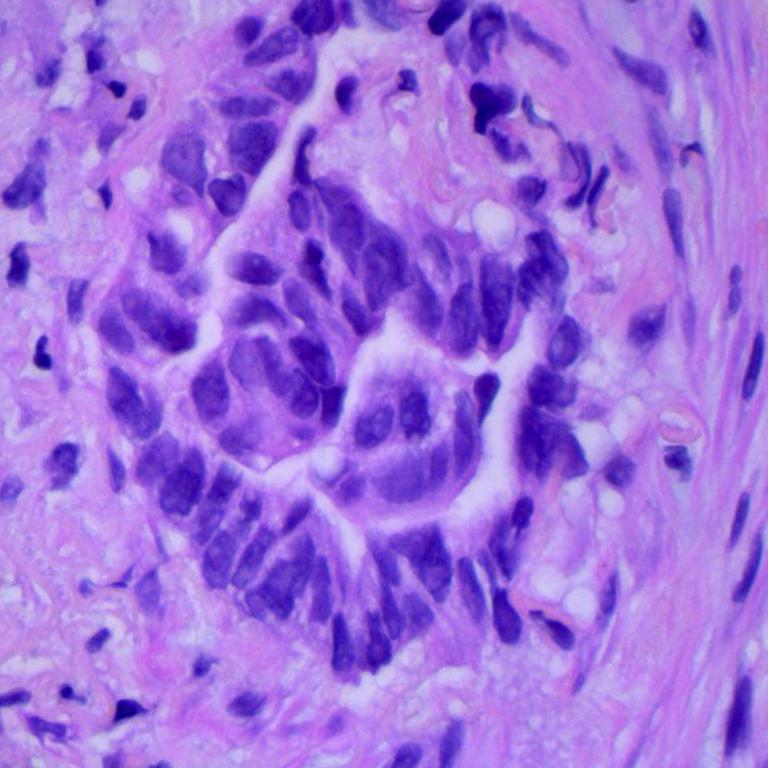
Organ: lung
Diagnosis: adenocarcinomas